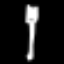
Label: fork